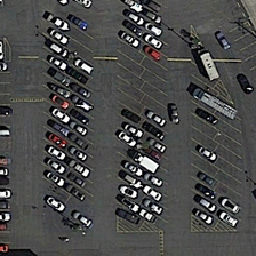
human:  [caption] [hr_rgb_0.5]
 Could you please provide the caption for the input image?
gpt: There are some cars and trucks in the parking lot.

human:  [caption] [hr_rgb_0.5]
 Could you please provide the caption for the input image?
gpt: Track as well as some cars parking in parking.

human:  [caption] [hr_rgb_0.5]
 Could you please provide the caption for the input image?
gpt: several white cars stop in the center of the parking .

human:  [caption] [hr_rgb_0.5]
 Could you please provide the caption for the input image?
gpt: several cars are driving away from this crammed parking lot .

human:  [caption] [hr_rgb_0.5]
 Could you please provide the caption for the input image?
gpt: Some cars as well as trucks are parked in the parking lot.